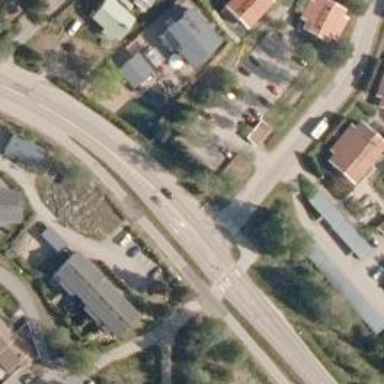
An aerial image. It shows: Road with "give way" sign.